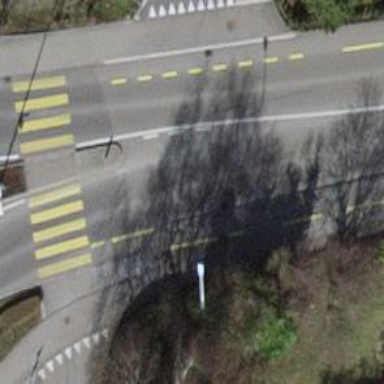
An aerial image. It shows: Secondary road with asphalt surface and dedicated cycle track.